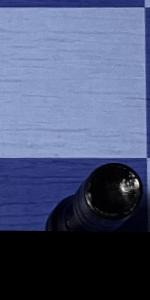
Label: Rook_Black